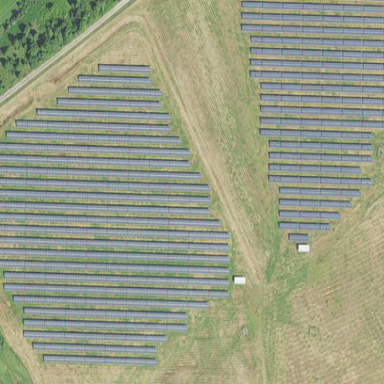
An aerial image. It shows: Solar power plant enclosed by fence. The plant generates electricity using photovoltaic technology.